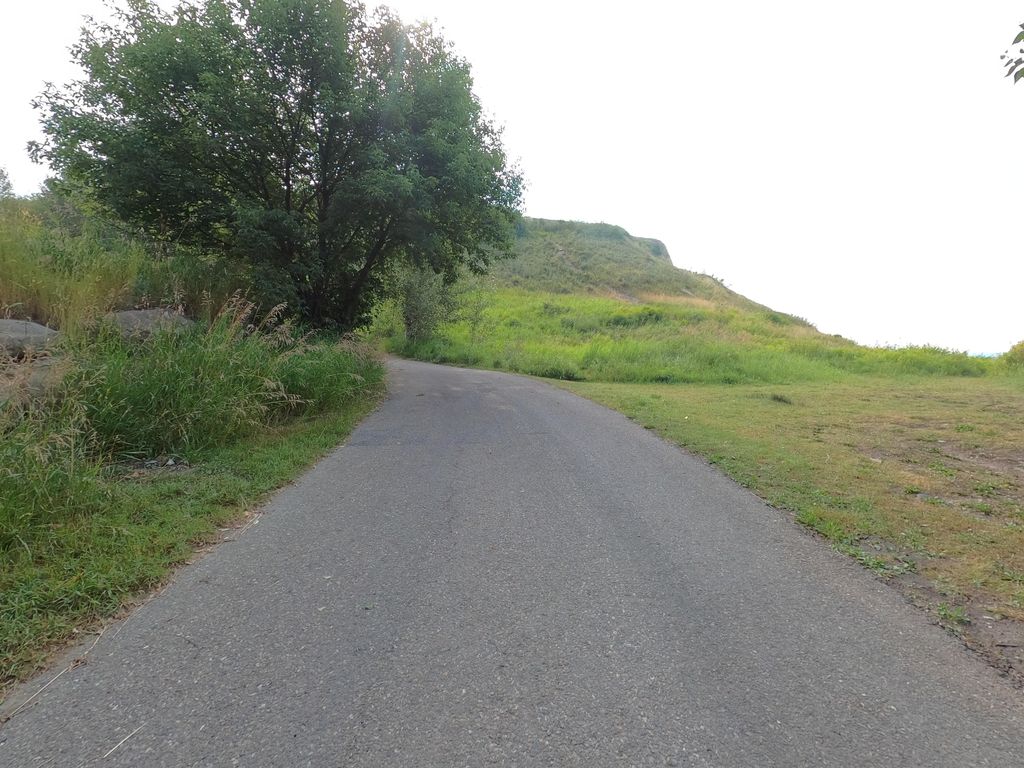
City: calgary